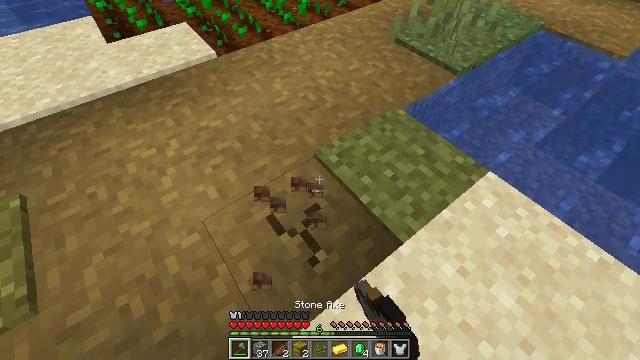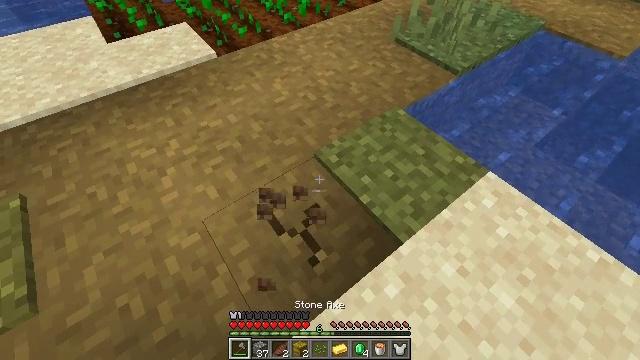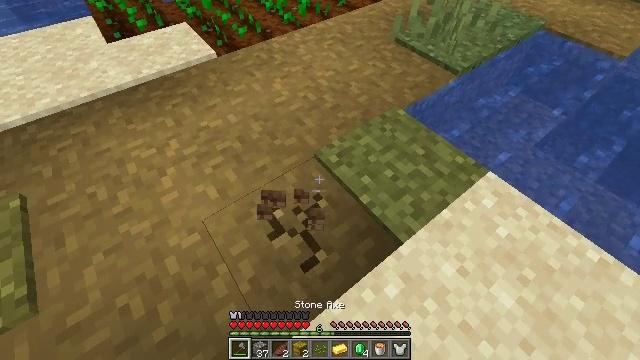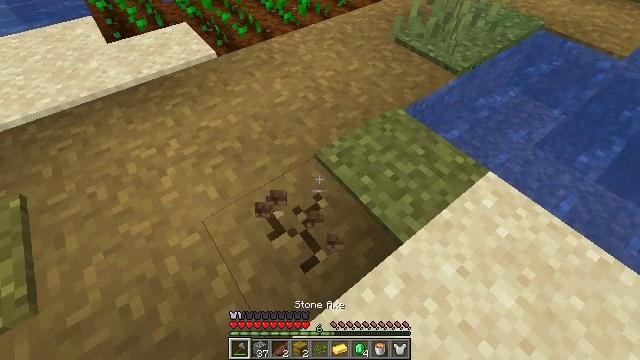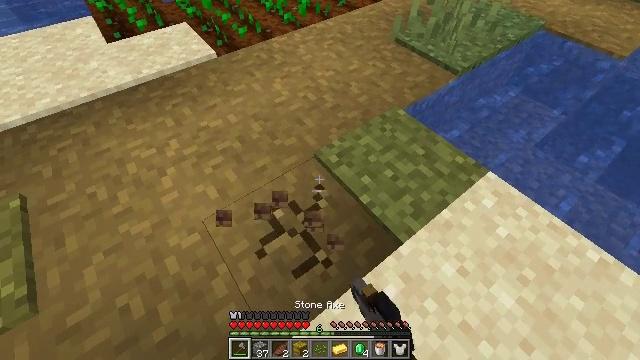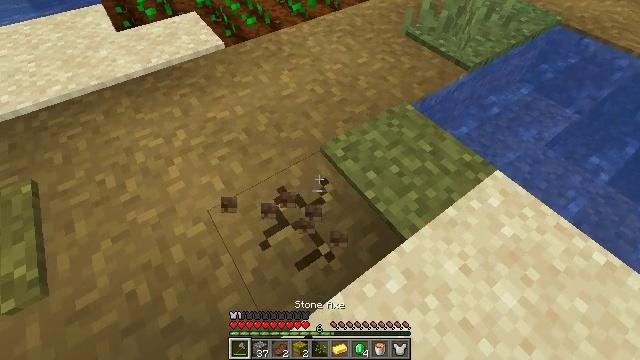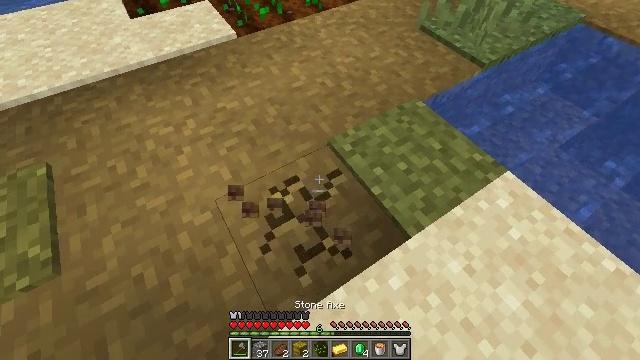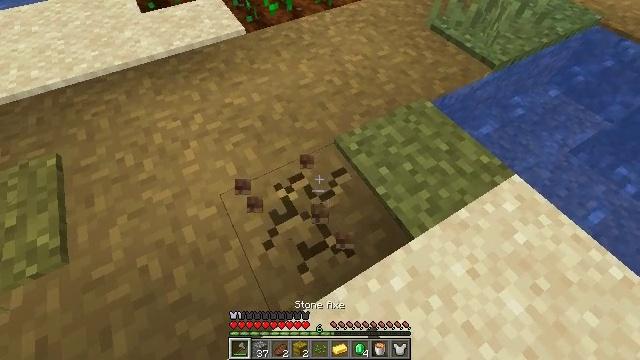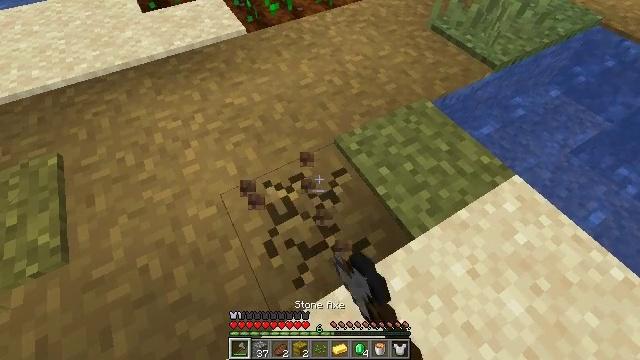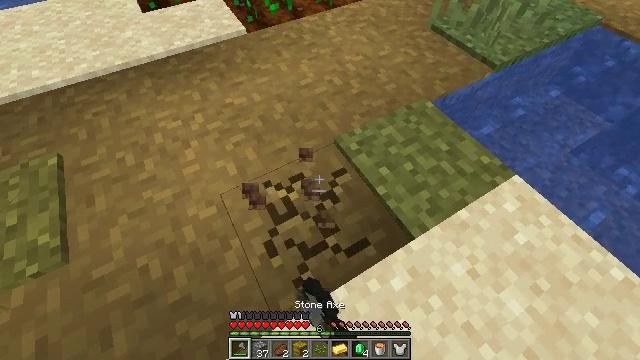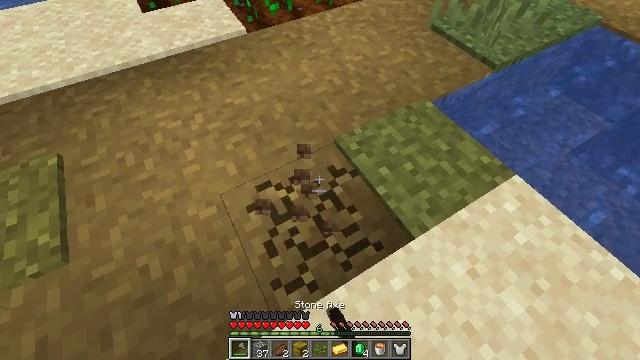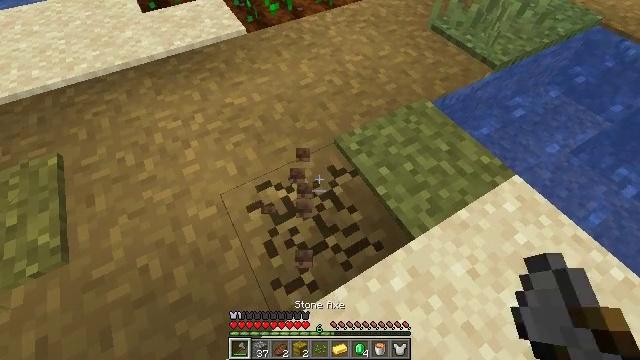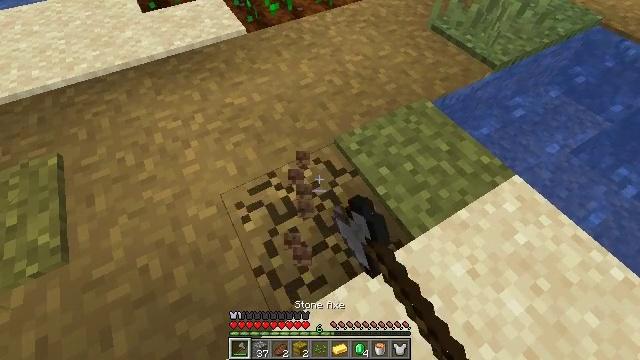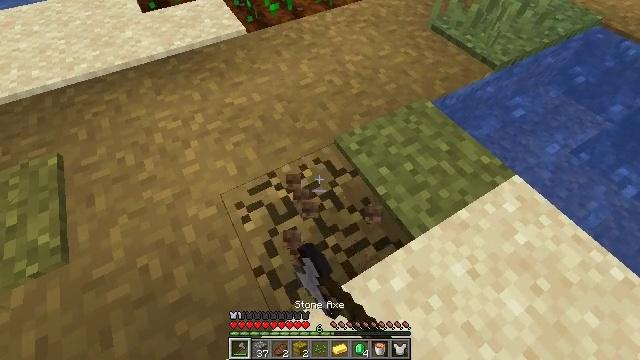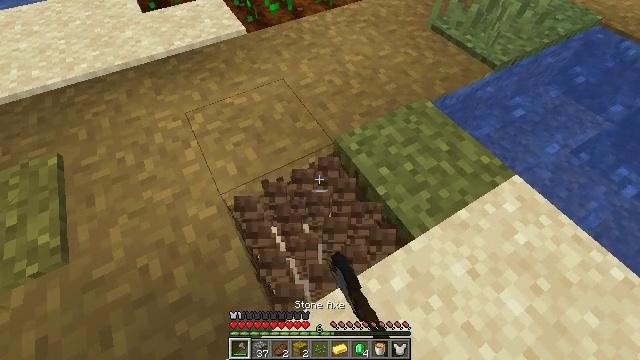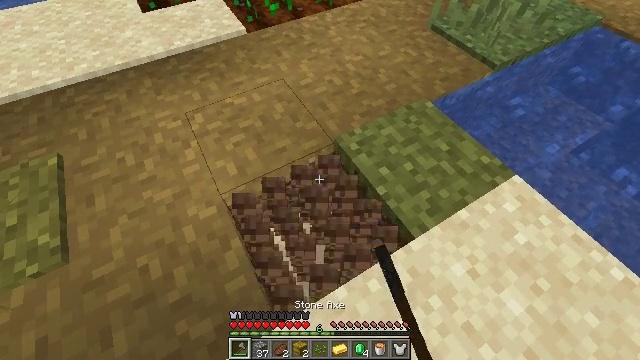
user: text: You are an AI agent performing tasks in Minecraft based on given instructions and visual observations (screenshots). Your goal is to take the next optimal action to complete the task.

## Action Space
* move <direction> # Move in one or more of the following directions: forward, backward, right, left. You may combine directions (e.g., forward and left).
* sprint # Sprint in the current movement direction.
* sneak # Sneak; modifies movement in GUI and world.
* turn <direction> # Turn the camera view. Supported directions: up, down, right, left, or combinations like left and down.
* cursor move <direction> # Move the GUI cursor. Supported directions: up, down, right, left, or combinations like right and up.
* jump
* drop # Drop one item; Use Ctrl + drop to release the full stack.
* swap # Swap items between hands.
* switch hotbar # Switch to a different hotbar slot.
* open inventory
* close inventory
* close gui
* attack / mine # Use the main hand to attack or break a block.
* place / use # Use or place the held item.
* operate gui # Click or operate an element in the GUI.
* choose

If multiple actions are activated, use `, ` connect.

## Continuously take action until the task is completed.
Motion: motion action
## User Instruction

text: Mine the grass path to create a new path.
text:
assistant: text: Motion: attack / mine
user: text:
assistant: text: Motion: attack / mine
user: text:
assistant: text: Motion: attack / mine
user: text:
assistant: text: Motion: attack / mine
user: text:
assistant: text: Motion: turn left and down, attack / mine
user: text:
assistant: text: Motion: turn left and down, attack / mine
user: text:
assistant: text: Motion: turn left, attack / mine
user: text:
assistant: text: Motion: attack / mine
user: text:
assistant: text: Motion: attack / mine
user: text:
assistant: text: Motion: attack / mine
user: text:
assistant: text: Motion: attack / mine
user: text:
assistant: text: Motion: attack / mine
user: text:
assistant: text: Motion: attack / mine
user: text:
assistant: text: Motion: attack / mine
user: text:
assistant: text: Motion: attack / mine
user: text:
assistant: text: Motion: attack / mine
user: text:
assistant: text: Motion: attack / mine
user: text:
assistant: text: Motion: attack / mine
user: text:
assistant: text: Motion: attack / mine
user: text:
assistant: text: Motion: turn left, attack / mine
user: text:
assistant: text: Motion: turn left and up
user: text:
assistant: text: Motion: turn left and up
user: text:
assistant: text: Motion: turn left and up
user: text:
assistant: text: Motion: attack / mine
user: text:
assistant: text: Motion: attack / mine
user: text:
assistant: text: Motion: attack / mine
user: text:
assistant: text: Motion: attack / mine
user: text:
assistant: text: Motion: attack / mine
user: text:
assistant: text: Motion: attack / mine
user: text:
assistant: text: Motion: attack / mine